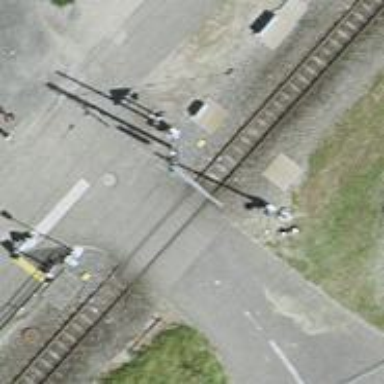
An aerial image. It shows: Level crossing along the railway.